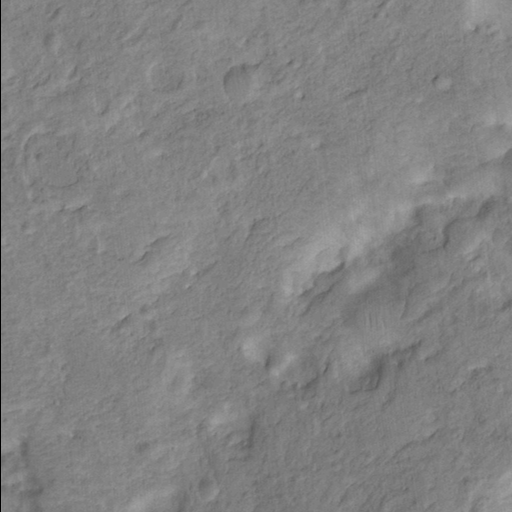
Objects detected: cone, cone, cone, cone